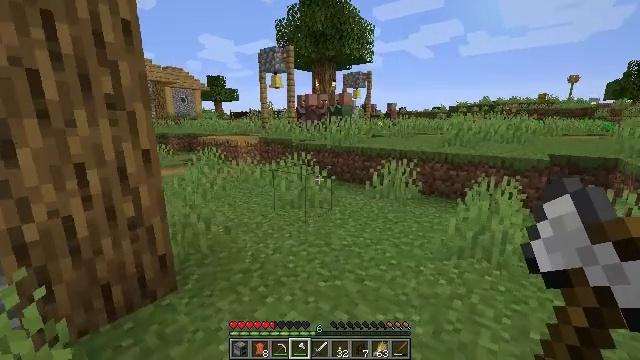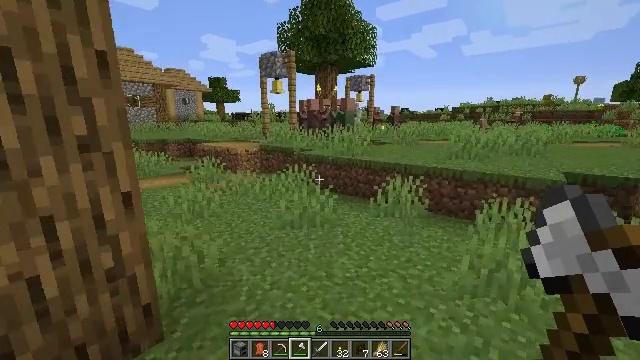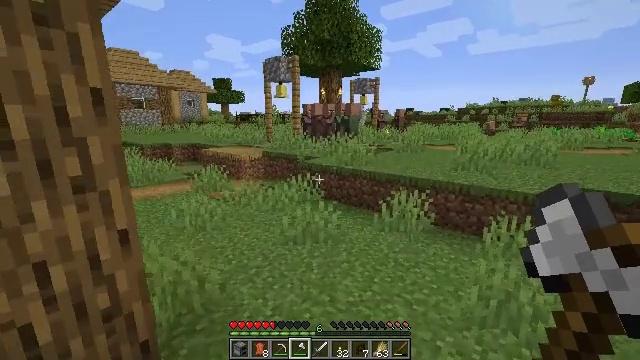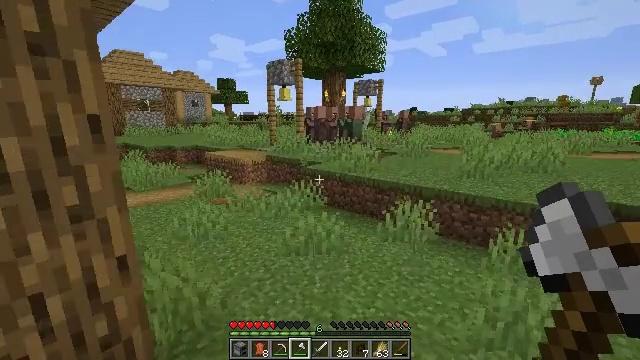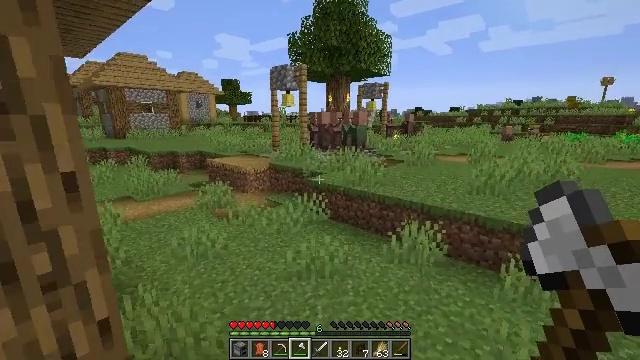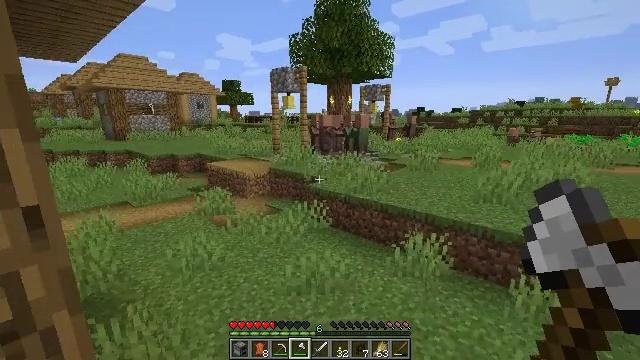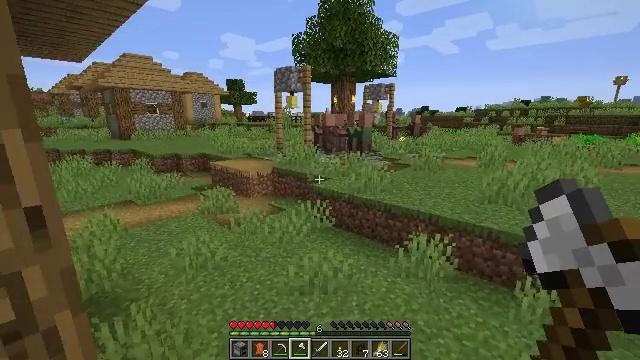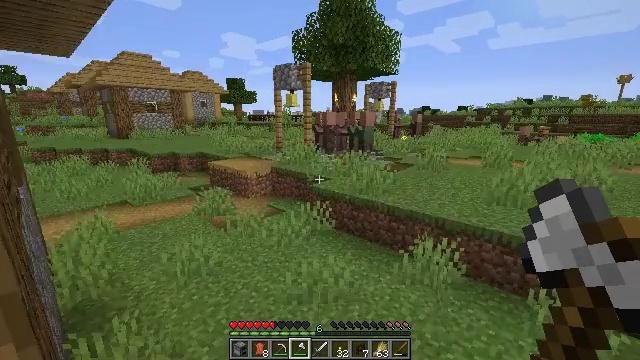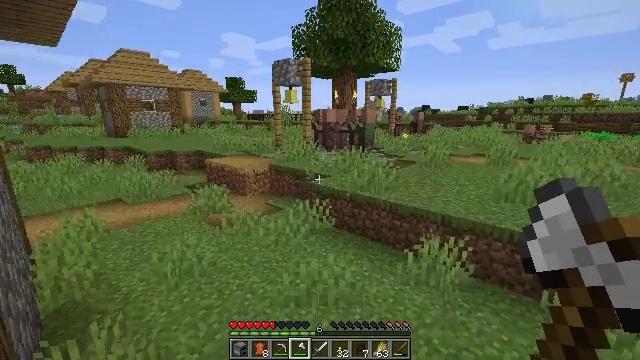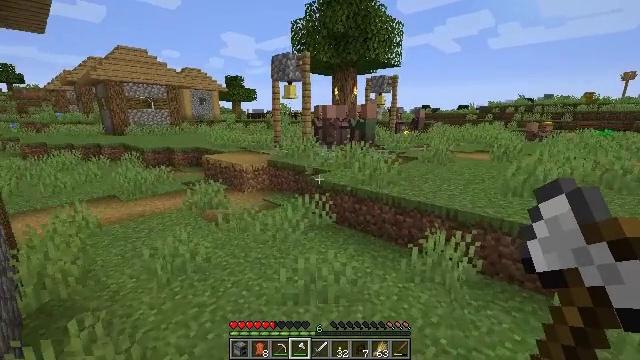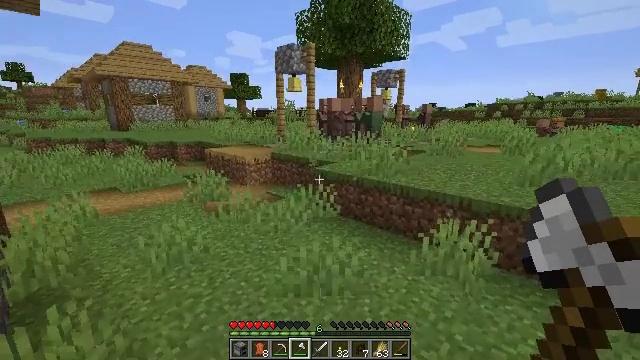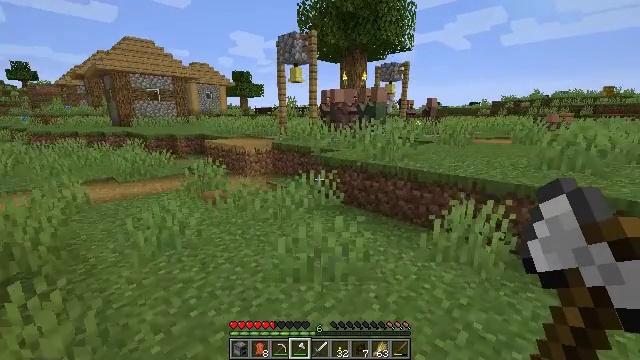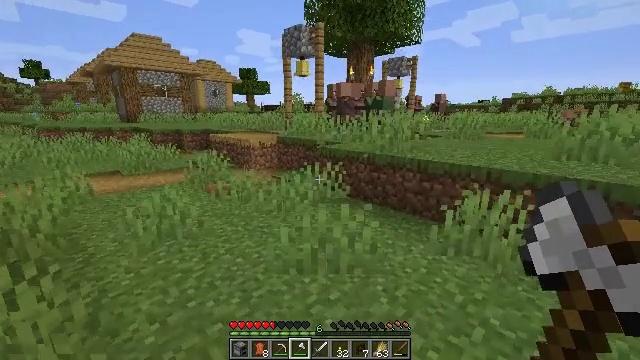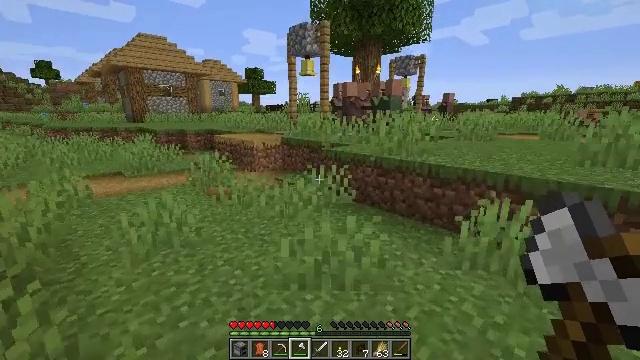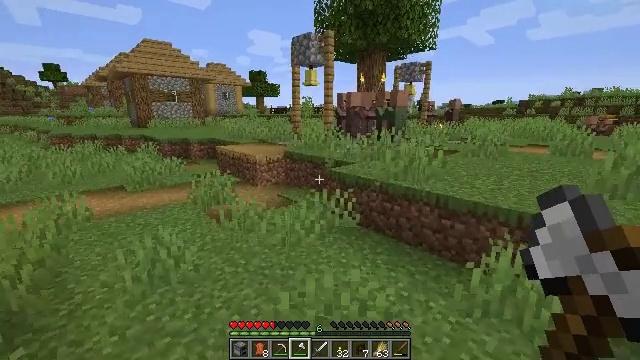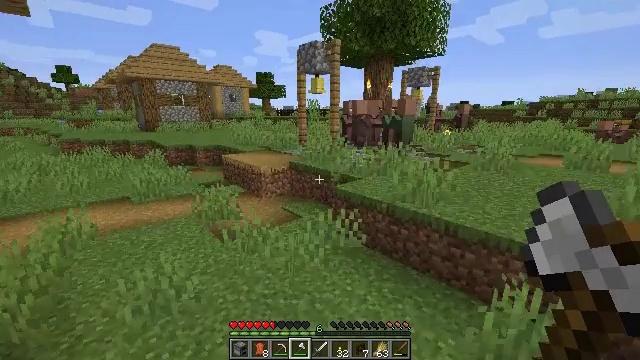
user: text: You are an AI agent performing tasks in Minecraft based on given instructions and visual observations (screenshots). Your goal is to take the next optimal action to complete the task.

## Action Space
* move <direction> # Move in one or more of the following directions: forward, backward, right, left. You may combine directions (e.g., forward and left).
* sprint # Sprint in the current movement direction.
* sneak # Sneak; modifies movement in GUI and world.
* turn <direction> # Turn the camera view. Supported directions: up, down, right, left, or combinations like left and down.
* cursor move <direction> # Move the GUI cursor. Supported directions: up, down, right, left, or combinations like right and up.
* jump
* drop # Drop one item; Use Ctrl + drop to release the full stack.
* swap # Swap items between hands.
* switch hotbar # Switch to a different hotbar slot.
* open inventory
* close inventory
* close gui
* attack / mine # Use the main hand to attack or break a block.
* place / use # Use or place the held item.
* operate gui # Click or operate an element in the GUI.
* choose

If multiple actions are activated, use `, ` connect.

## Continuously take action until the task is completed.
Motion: motion action
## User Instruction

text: Form a smoker using the crafting table.
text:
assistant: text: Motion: move forward, sprint, jump
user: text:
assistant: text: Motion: move forward, sprint, jump
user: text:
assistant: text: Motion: move forward, sprint, jump
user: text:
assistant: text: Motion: move forward, jump
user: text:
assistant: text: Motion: move forward, jump
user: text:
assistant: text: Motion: move forward, jump
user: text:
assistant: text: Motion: move forward, jump
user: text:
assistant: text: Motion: move forward, jump
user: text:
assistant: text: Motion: move forward, jump
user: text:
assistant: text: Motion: move forward, turn left, jump
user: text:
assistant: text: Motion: move forward, sprint, jump
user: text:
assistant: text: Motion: move forward, sprint, turn left, jump
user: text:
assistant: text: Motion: move forward, sprint, turn left, jump
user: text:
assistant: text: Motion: move forward, sprint, jump
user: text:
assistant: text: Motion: move forward, sprint, turn left, jump
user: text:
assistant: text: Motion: move forward, turn left, jump
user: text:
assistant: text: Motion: move forward, jump
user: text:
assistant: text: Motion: move forward, turn left, jump
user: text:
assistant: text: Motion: move forward, turn left, jump
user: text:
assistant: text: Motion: move forward, turn left, jump
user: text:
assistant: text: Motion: move forward, turn left, jump
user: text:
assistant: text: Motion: move forward, turn left, jump
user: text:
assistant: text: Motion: move forward, sprint, turn left, jump
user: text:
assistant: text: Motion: move forward, sprint, turn left, jump
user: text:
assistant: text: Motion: move forward, sprint, jump
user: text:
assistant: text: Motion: move forward, sprint, jump
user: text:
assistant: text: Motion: move forward, sprint, jump
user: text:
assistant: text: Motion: move forward, jump
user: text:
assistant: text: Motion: move forward, jump
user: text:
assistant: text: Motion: move forward, jump